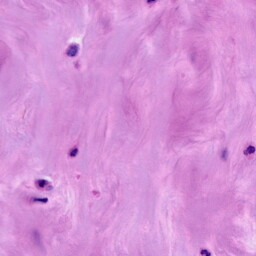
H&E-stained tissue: Breast